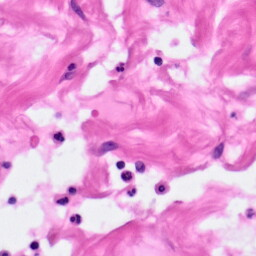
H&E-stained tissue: Pancreatic